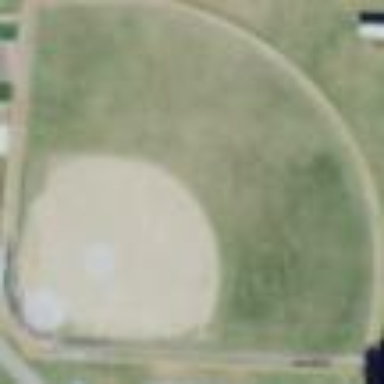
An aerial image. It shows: Baseball pitch with sandy surface. It is designated as leisure land for sports activities.